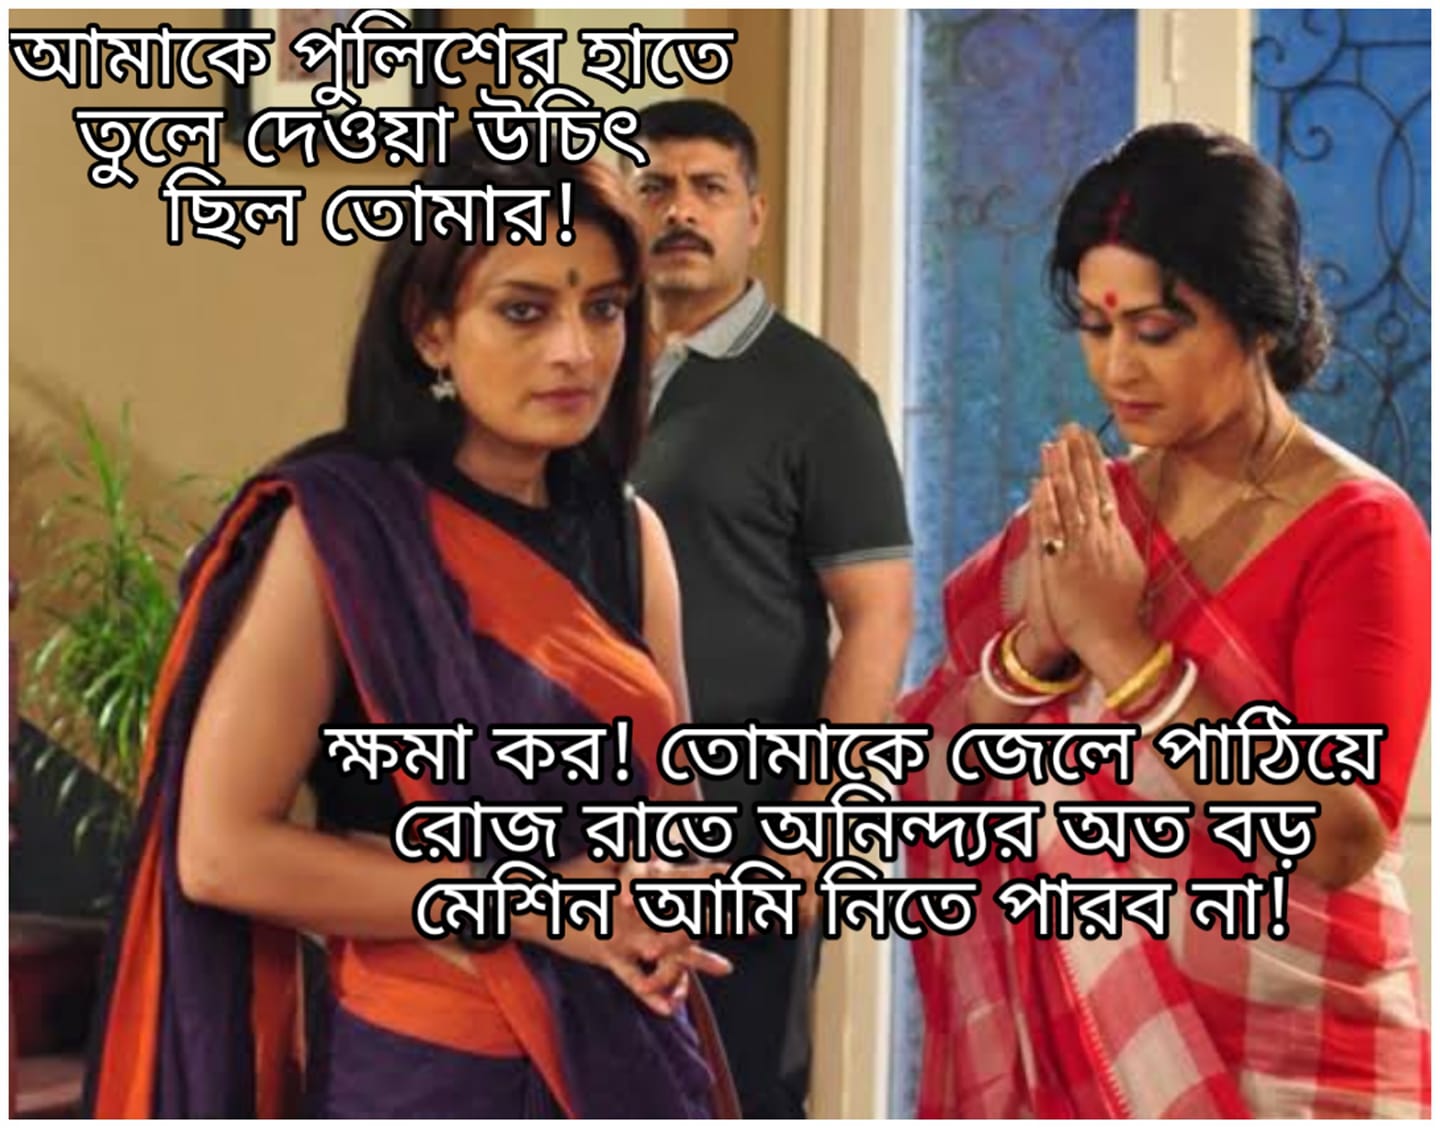
Caption: আমাকে পুলিশের হাতে তুলে দেওয়া উচিৎ ছিল তোমার !      ক্ষমা কর ! তোমাকে জেলে পাঠিয়ে রোজ রাতে অনিন্দ্যর অত বড় মেশিন আমি নিতে পারব না !
Label: hate